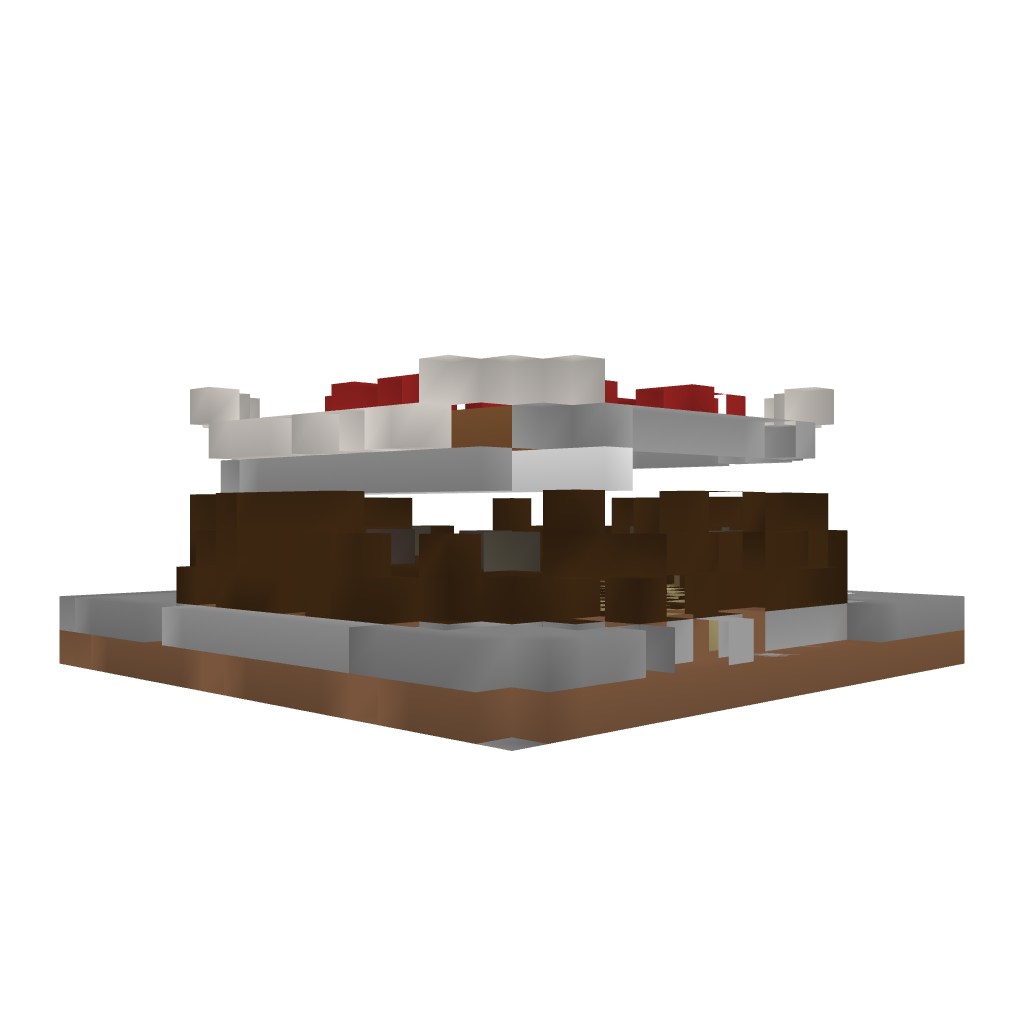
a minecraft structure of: Cake Shop